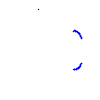
Particle: kaon